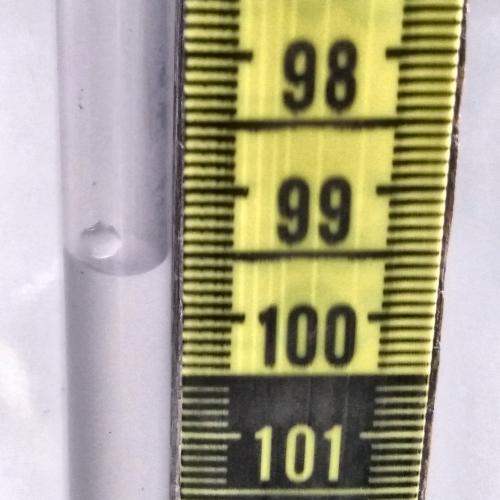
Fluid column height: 99.6 cm